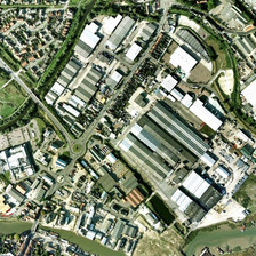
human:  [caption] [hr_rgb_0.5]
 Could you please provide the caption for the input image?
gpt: There are many buildings and some green trees near a river in the industrial area.

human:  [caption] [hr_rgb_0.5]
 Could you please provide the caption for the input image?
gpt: Many industrial zones along the lake.

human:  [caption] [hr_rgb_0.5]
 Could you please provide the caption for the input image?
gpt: the houses in the industrial area are blue and yellow .

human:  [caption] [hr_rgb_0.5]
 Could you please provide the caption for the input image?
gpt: There are many buildings and some green trees near the river in the industrial area.

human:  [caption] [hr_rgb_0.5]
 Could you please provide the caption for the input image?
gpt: There are many industrial areas along the lake.